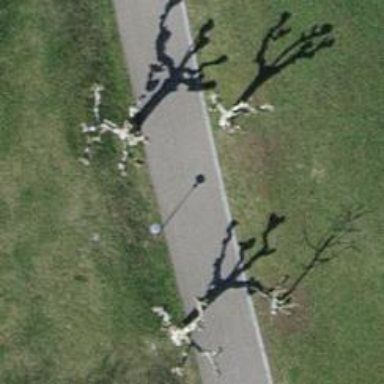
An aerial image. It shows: Avenue of deciduous broadleaved trees.